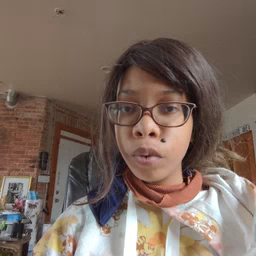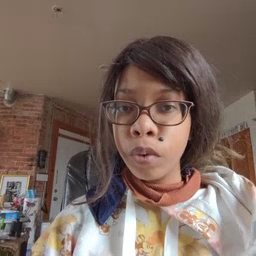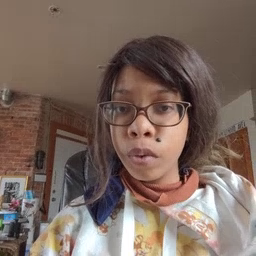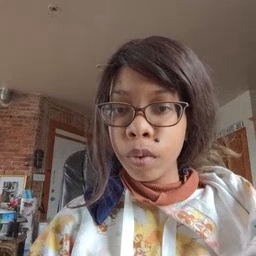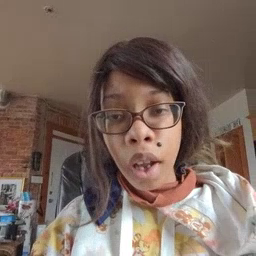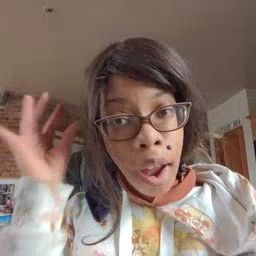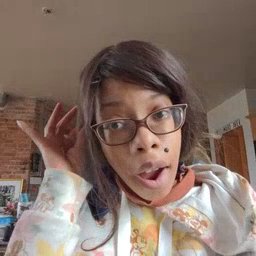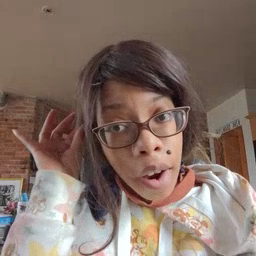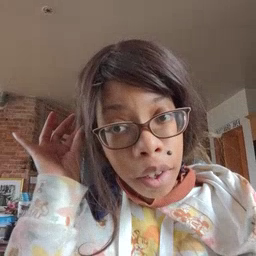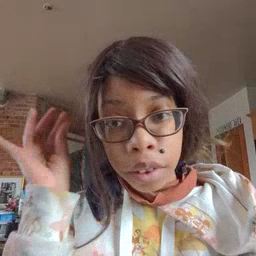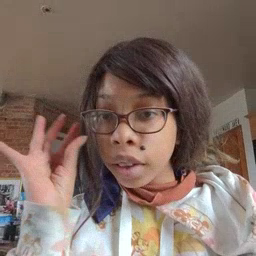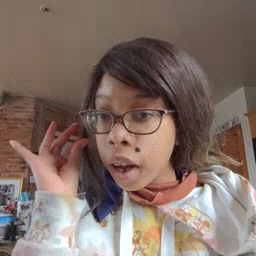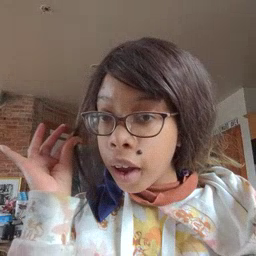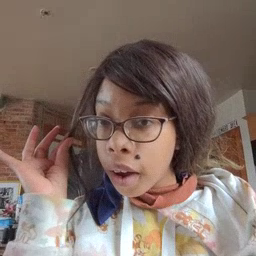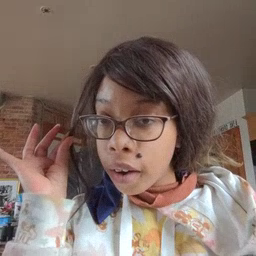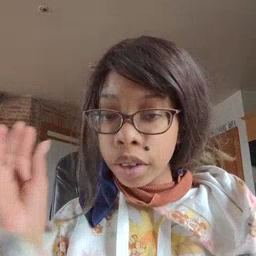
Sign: hair